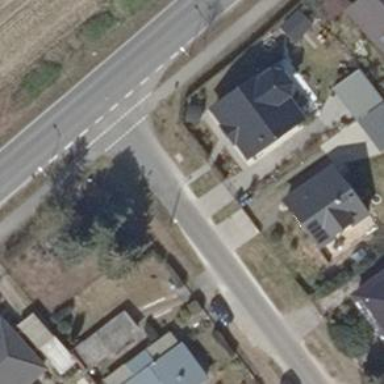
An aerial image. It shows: Footway along the road.